Question: I have an 'Image' model and a 'User' model.
I join them together with a HABTM relationship called 'likes'.
Also an 'Image' belongs to an 'User'
I am trying to find all images that dont belong to an user and havent been liked by that user.
I can't quite seem to come up with the where conditions.
This is what I have:
'''
@image = Image.where("user_id != :user_id AND image_id NOT IN :likes", {:user_id => session[:user].id, :likes => session[:user].likes}).first
'''
Here are my 'Image' and 'User' models:
'''
class Image < ActiveRecord::Base
# attr_accessible :title, :body
belongs_to :user
has_and_belongs_to_many :likes, :class_name => 'User'
end
class User < ActiveRecord::Base
# attr_accessible :title, :body
has_many :submitted_images, :class_name => 'Image'
has_and_belongs_to_many :likes, :class_name => 'Image'
end
'''
Can someone help my come up with this query? Thanks!
The Syntax error I am getting:
'''
PG::Error: ERROR: syntax error at or near "3"
LINE 1: ... FROM "images" WHERE (user_id != 1 AND image_id NOT IN 3,5) LIMIT...
^
: SELECT "images".* FROM "images" WHERE (user_id != 1 AND image_id NOT IN 3,5) LIMIT 1
'''
If you look at my 'images_users' AKA 'likes' table you can see where the '3,5' is coming from in my error:

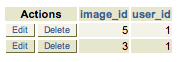
Answer: First thing, you should use some meaningful name your associations. For example you could use 'has_and_belongs_to_many :appreciators, :class_name => 'User'' or something similar, that makes more sense. Though your query is not gonna be affected by this. :)
Anyways, What I can suggest for your current setup is:
'''
@image = Image.where("user_id != :user_id AND id NOT IN (:likes)", {:user_id => session[:user].id, :likes => session[:user].likes}).first
'''